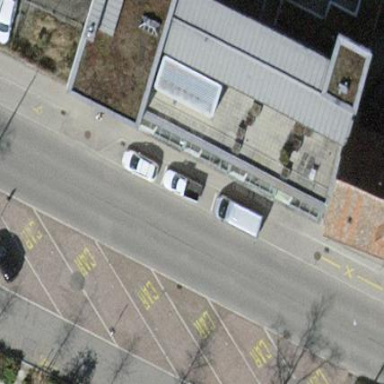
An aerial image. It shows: Building with flat roof in gainsboro color.